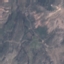
Land use / land cover: HerbaceousVegetation